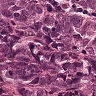
Metastatic tissue present: yes